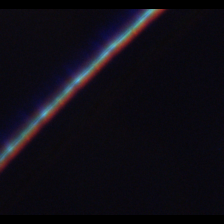
Taxon: Psuedo-nitzschia
Group: Diatoms